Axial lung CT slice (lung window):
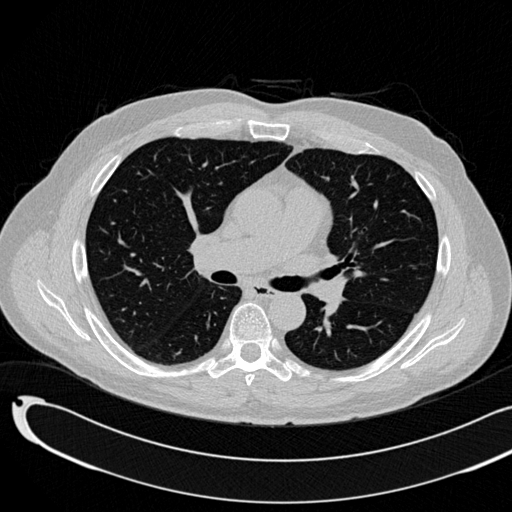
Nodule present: no